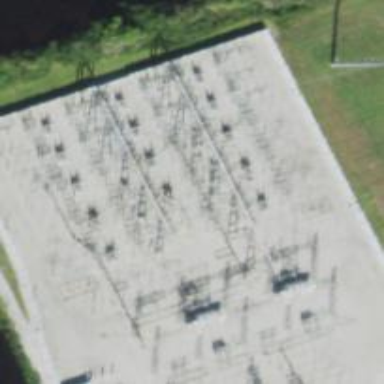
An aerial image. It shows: Switch for power supply.